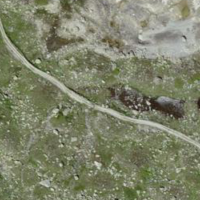
EUNIS habitat code: 31
Species observed at this site:
Eriophorum scheuchzeri